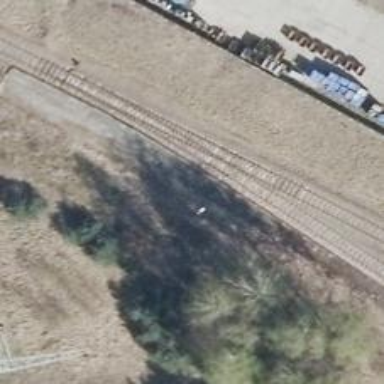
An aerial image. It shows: Railway track.